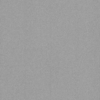
Label: dusty